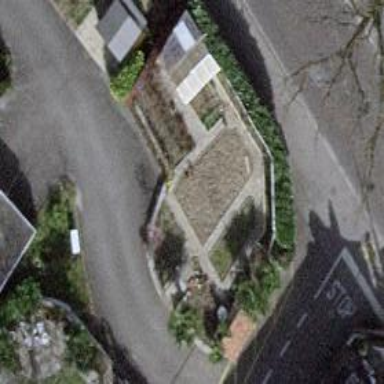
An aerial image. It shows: Garden that is leisure land.